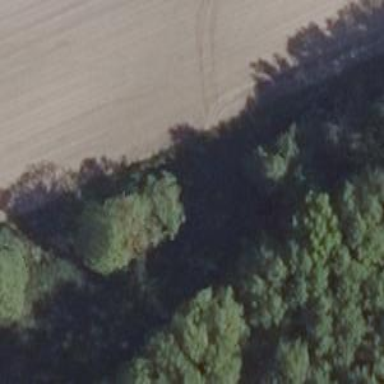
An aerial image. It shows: Row of trees in natural setting.